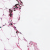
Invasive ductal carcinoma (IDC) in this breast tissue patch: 0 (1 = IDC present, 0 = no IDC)